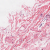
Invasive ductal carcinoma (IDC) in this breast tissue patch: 0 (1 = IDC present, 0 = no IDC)